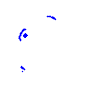
Particle: kaon